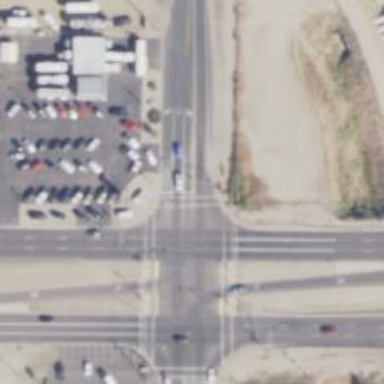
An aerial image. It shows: Solid stop line on the road marking.